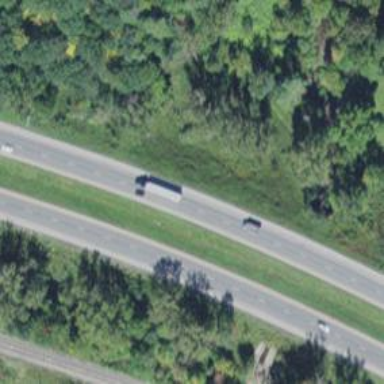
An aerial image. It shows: Asphalt motorway.